This plot shows a bearing's acceleration signal over time (raw waveform). What is the most likely bearing condition (normal, inner_race, outer_race, ball)?
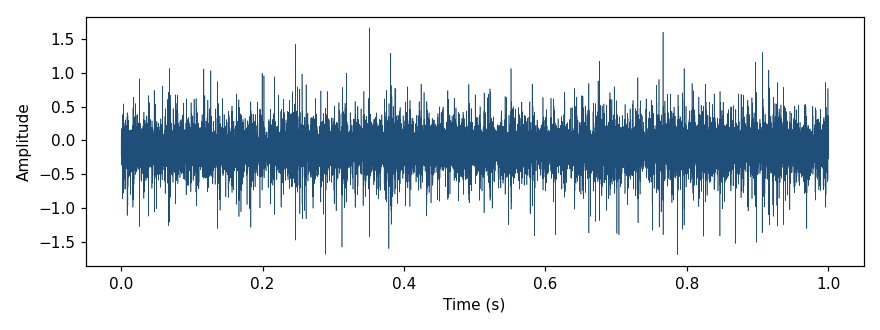
Answer: inner_race